Aerial crown-view tile of a tropical tree (Barro Colorado Island, Panama), acquired 20250616:
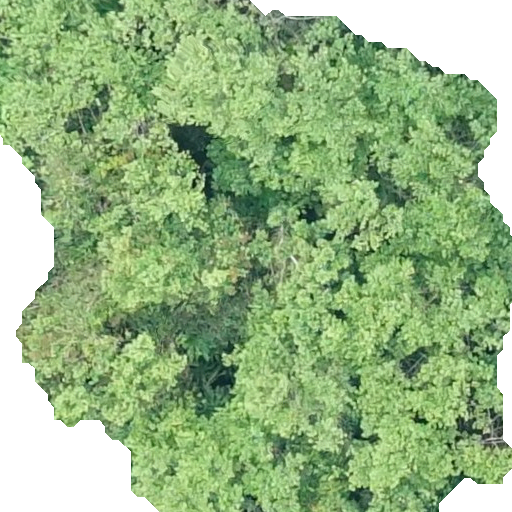
Species: Guazuma ulmifolia
GBIF accepted scientific name: Guazuma ulmifolia
Crown area: 372.027 m²